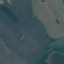
Land use / land cover class: Pasture